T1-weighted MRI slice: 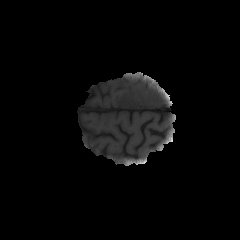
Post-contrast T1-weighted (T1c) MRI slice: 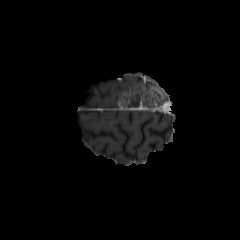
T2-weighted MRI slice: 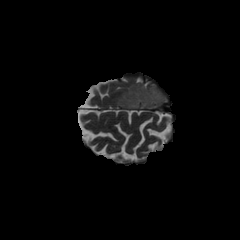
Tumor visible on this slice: yes